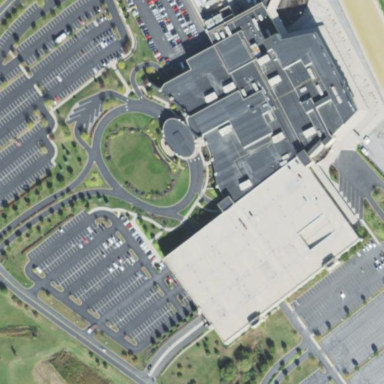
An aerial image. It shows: Casino.